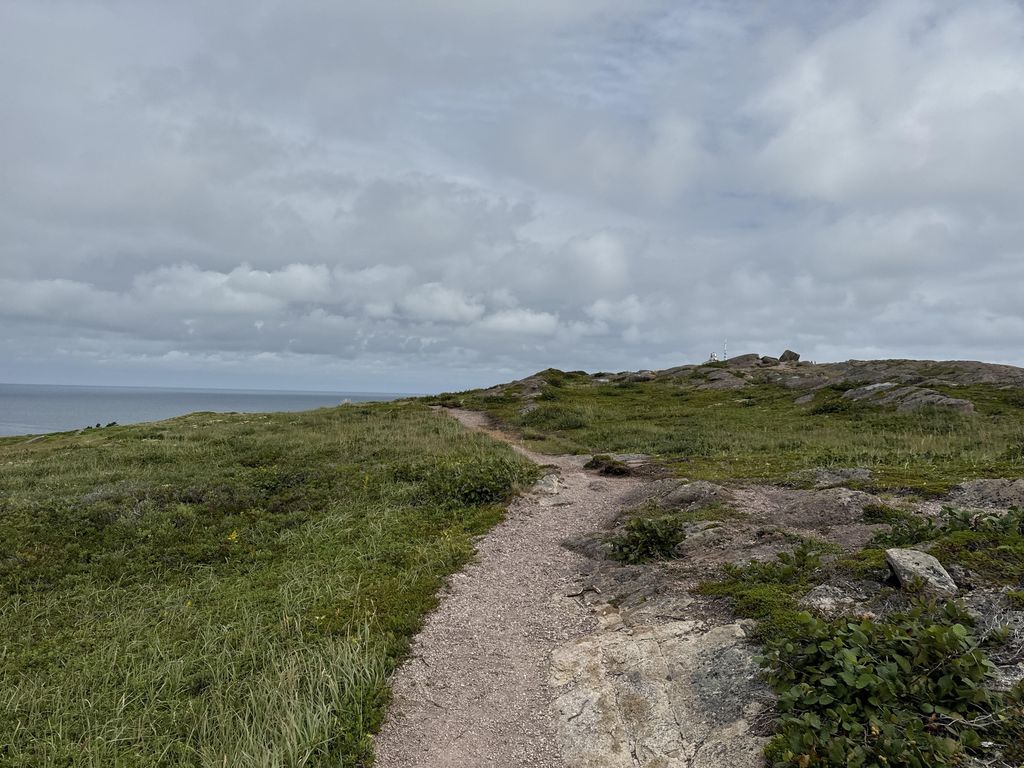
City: st_johns